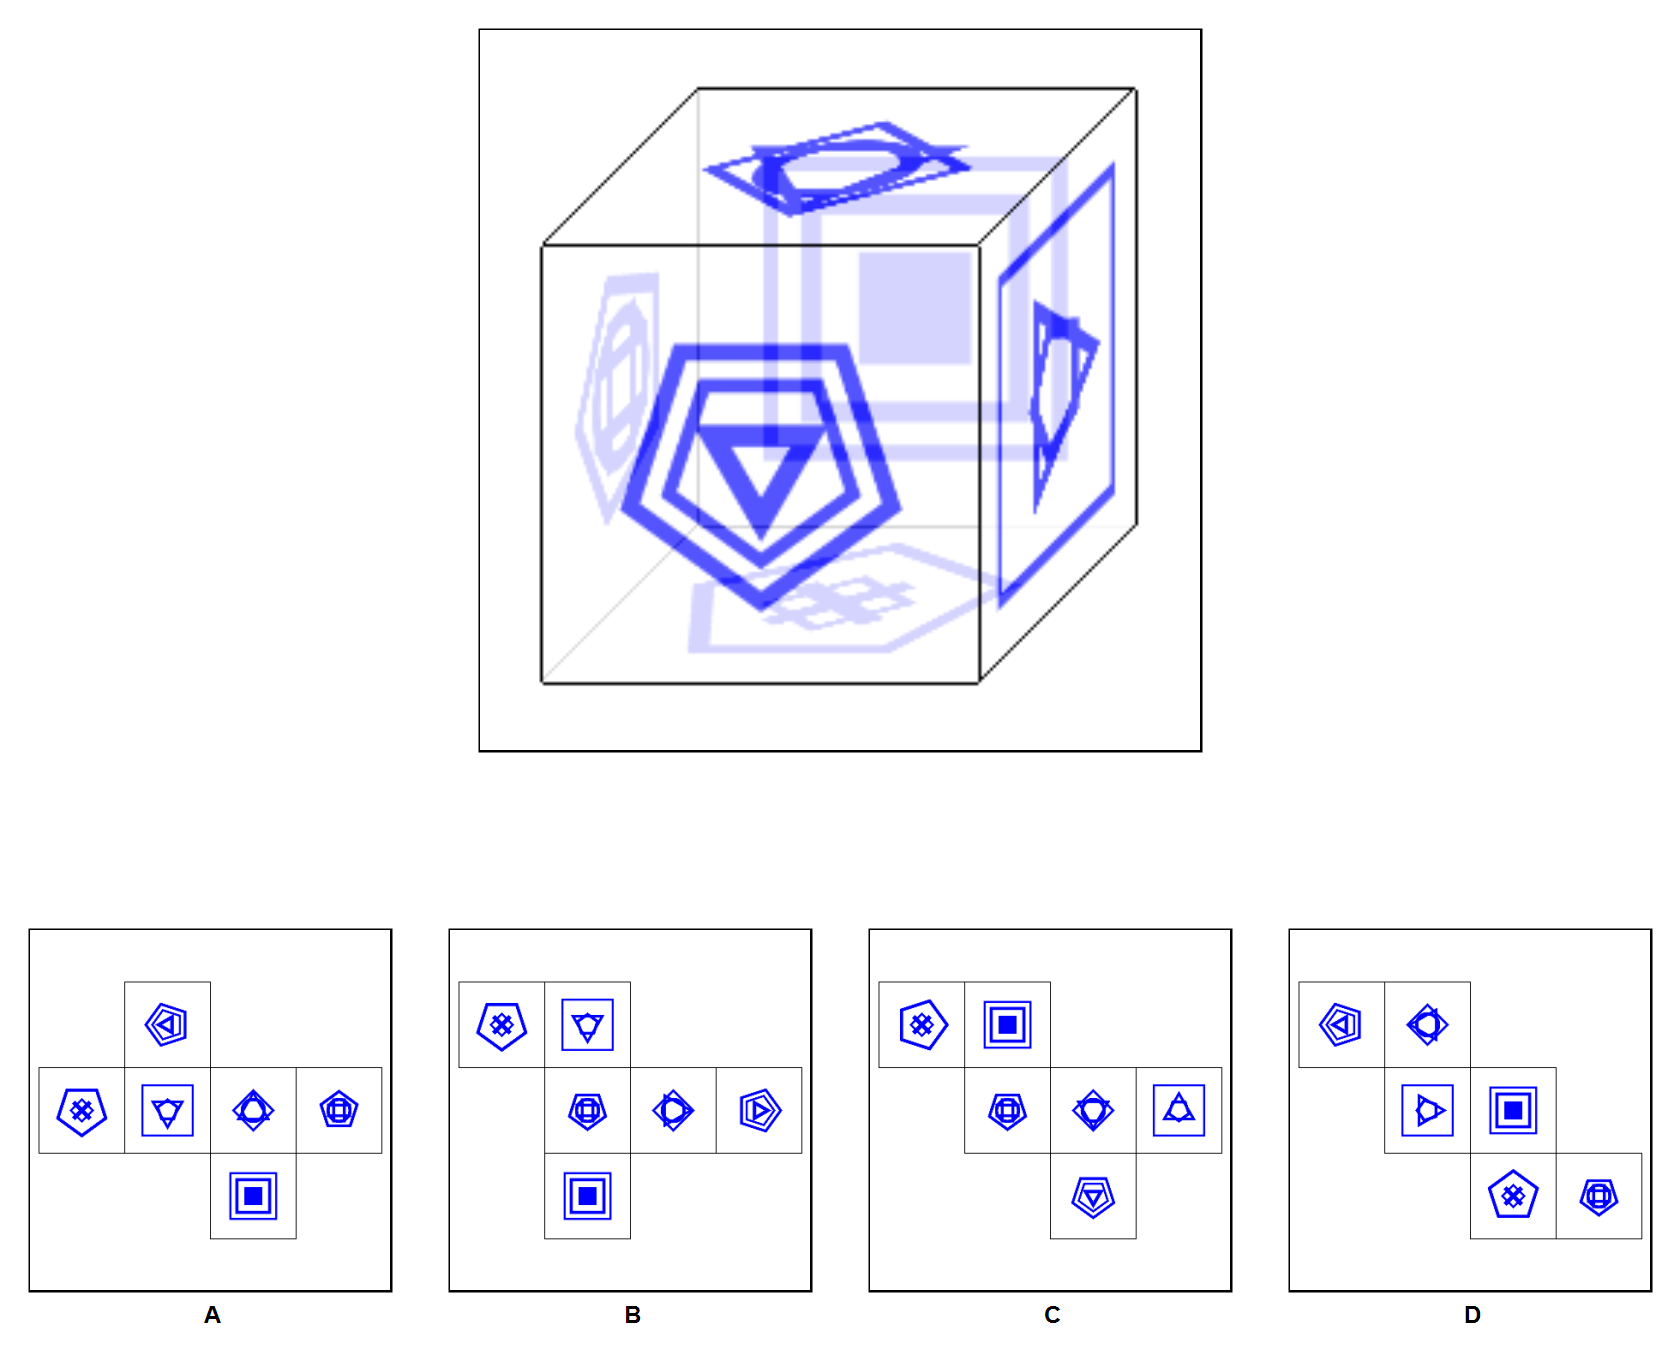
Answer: B